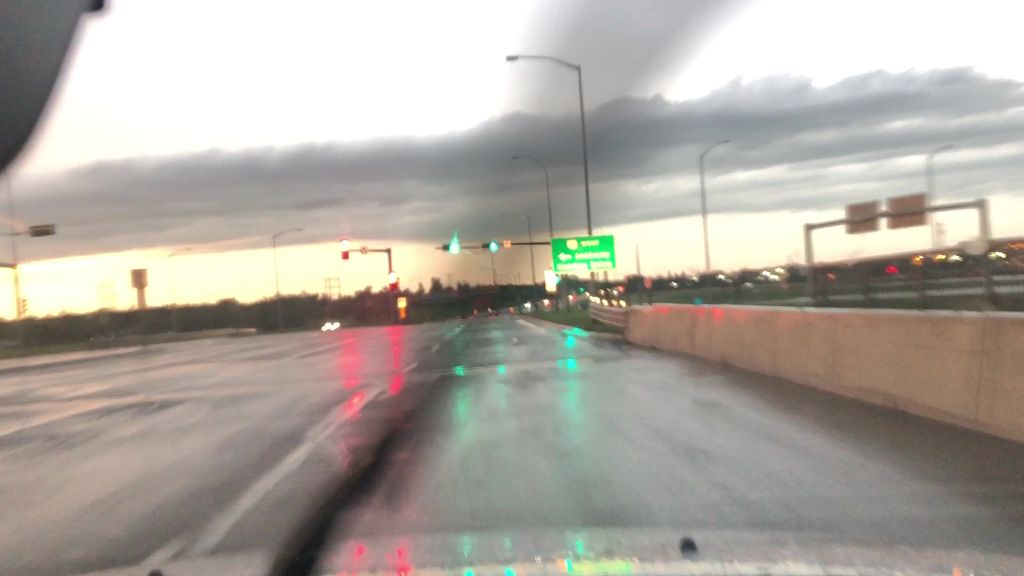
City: edmonton